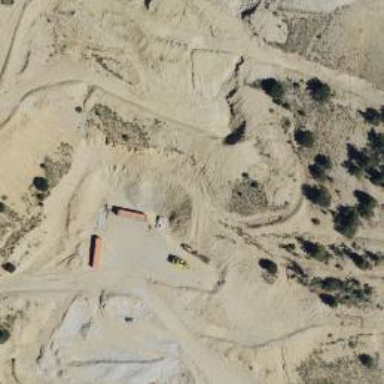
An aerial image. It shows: Quarry area.